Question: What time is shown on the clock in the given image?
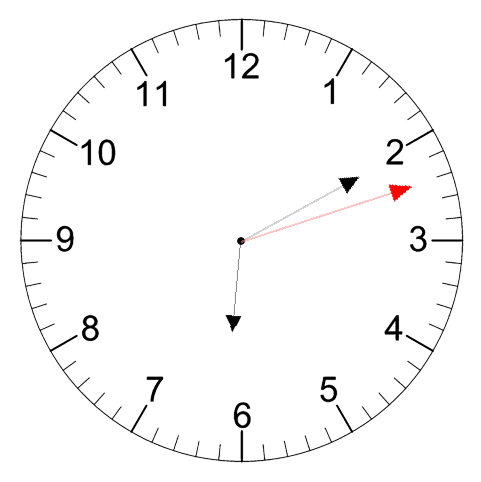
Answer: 06:10:12